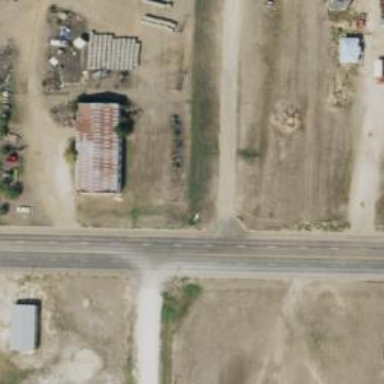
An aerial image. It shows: Primary highway with asphalt surface and separate sidewalk.